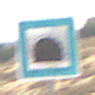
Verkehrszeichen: Tunnel
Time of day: MorningAfternoon
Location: Outdoor (Nature)
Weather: Overcast
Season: NotSpecified
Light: Natural